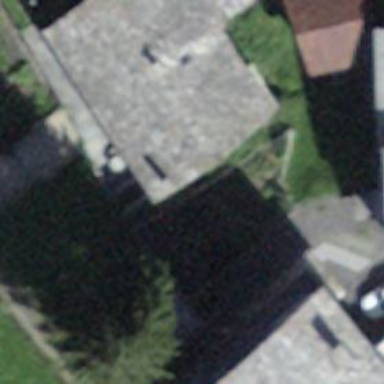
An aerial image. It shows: Detached building.